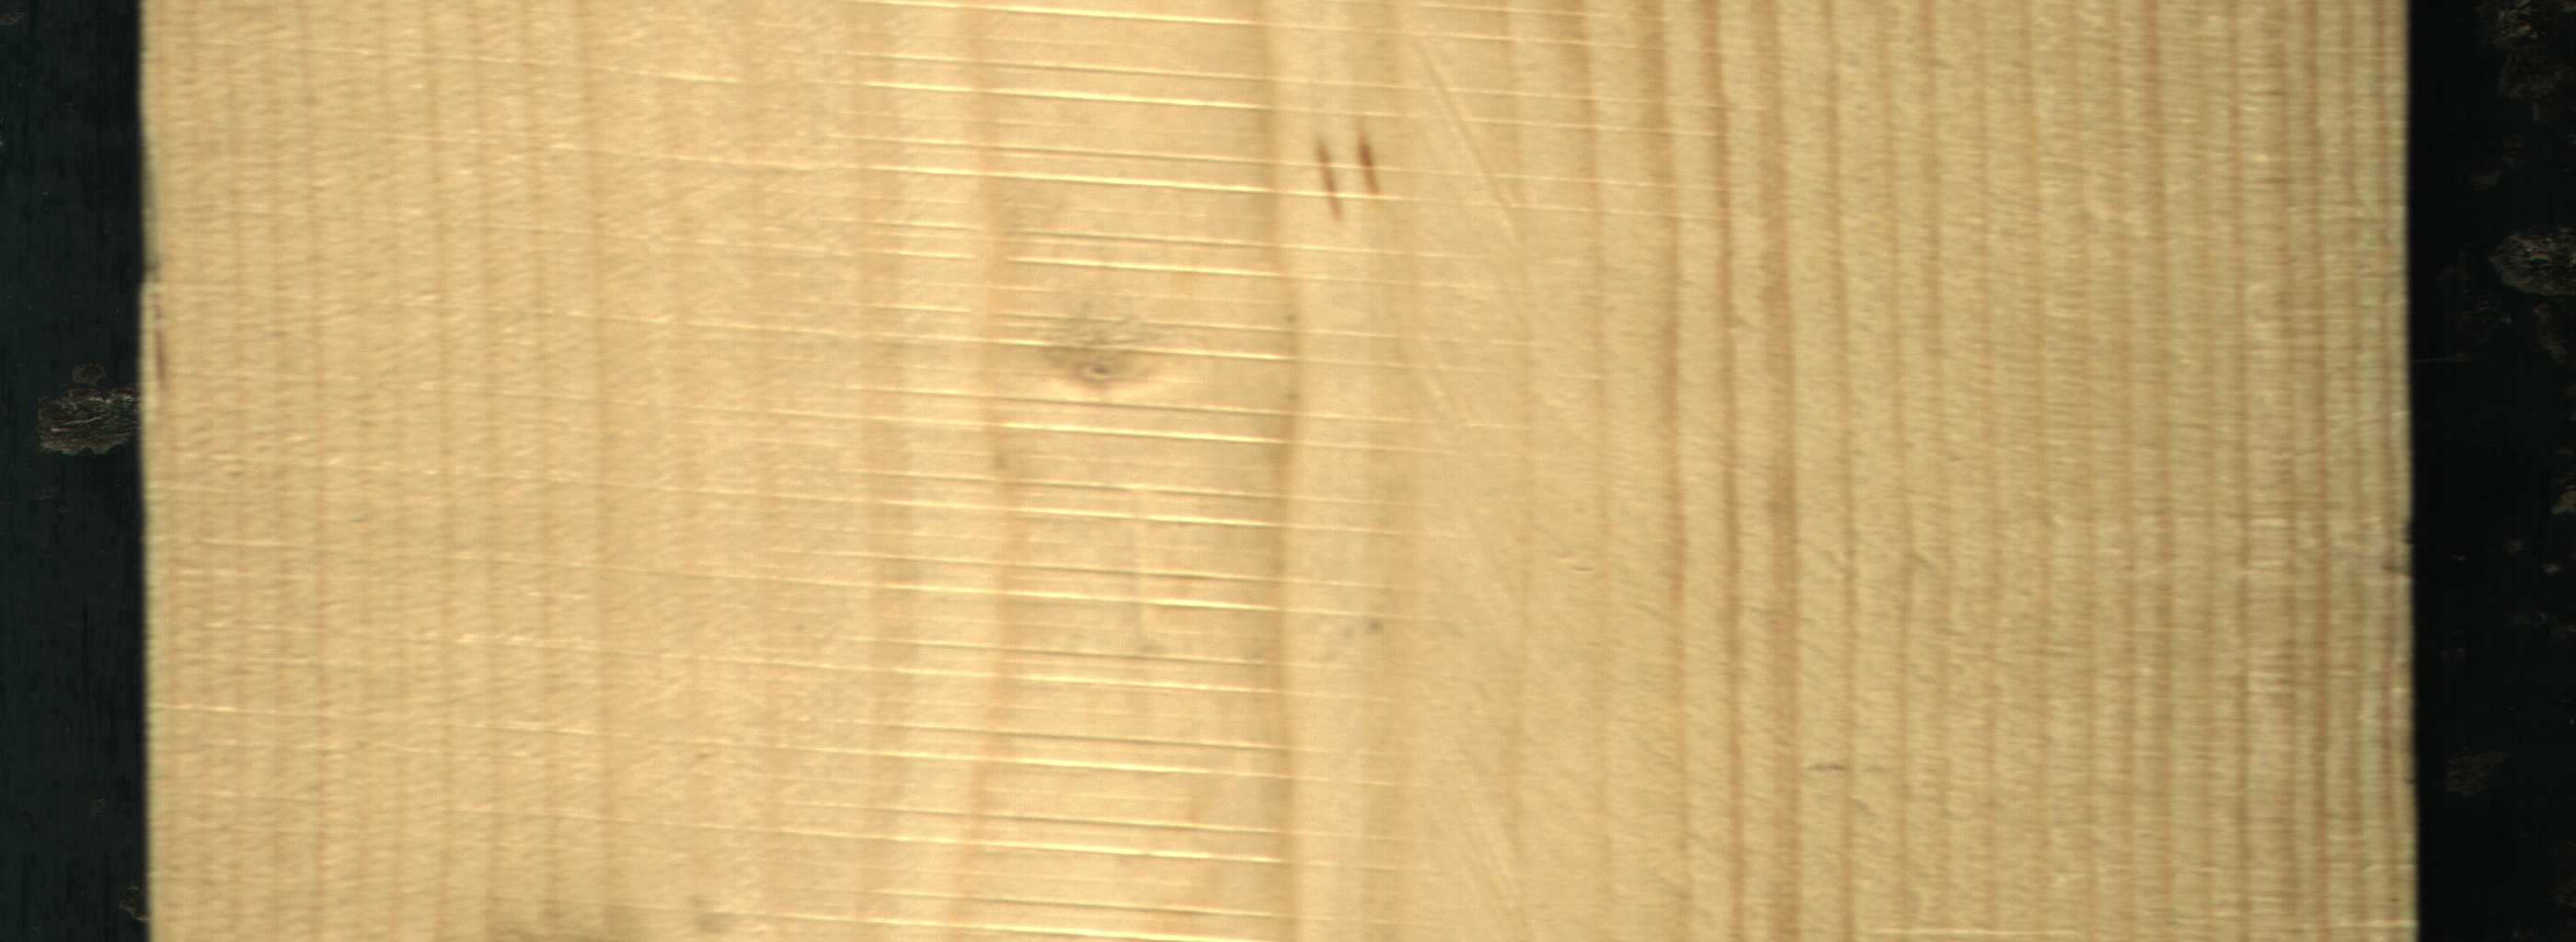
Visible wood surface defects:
resin
Live_Knot